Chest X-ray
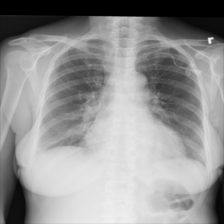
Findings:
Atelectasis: negative
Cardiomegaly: positive
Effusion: negative
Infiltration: negative
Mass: negative
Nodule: negative
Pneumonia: negative
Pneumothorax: negative
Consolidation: negative
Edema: negative
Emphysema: negative
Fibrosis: negative
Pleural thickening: negative
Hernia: negative